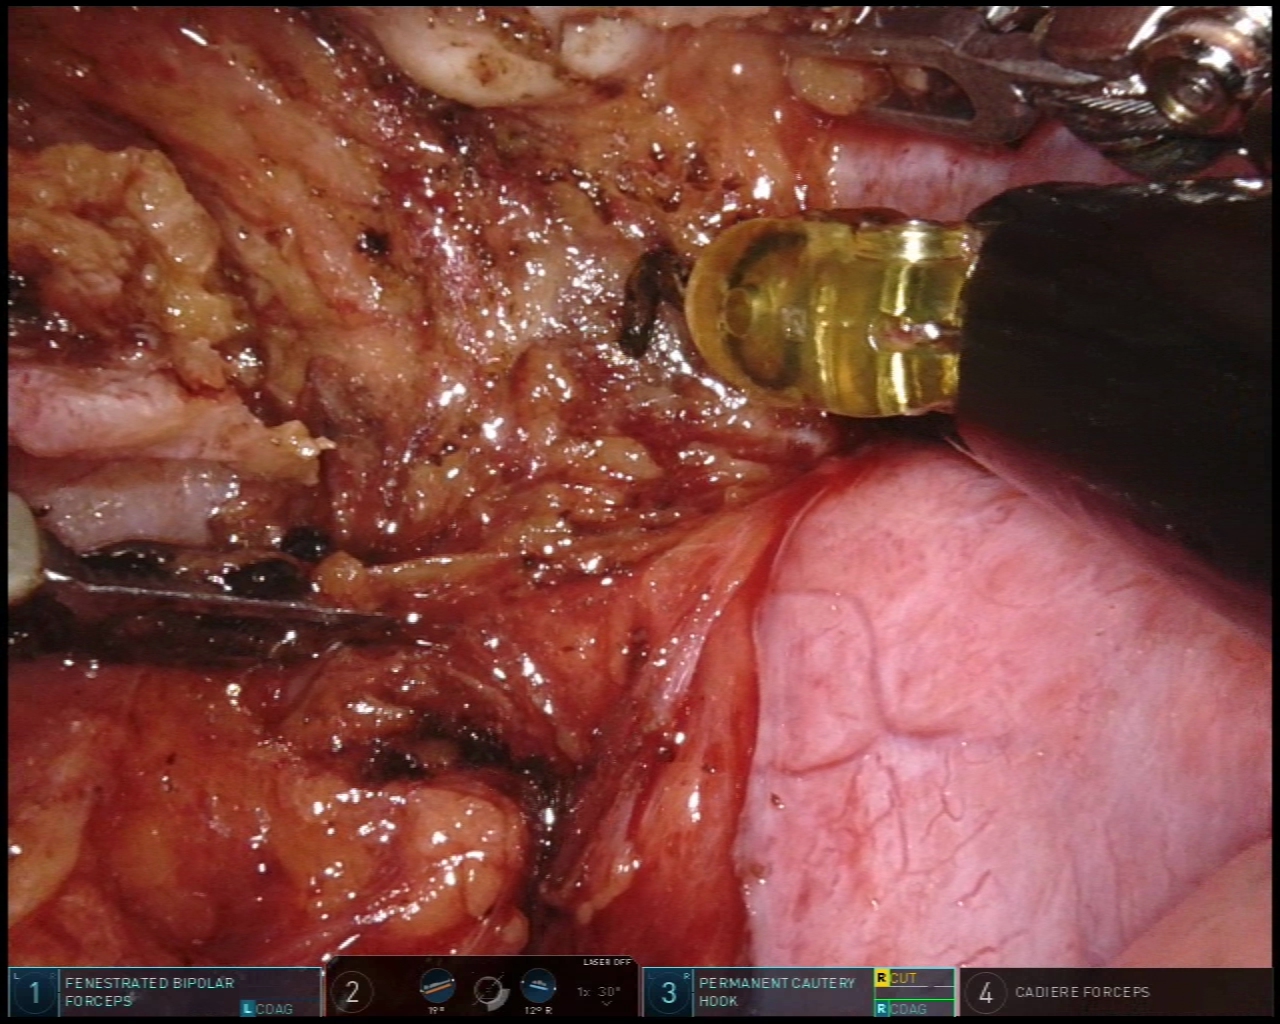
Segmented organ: vesicular_glands
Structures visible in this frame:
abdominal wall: no
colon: no
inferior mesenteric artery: no
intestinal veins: no
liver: no
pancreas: no
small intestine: no
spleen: no
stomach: no
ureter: no
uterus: no
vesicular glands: yes